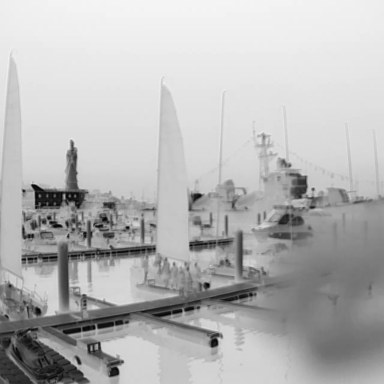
There are two sailboats in the infrared image.